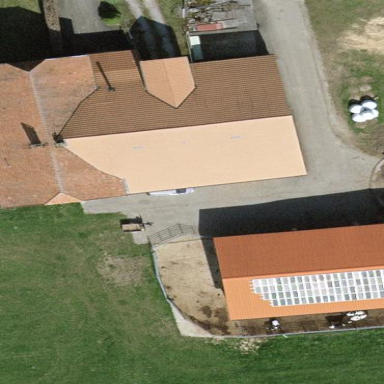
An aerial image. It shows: Farmyard area.